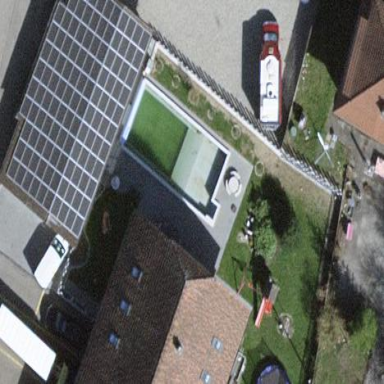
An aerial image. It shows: Swimming pool located in leisure land.